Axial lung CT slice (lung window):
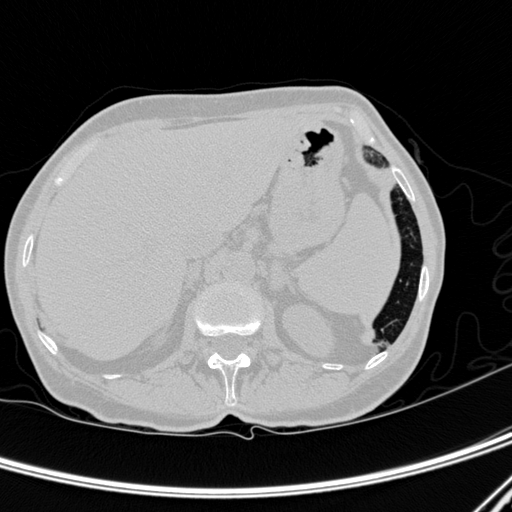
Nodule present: no